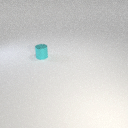
small cyan metal cylinder